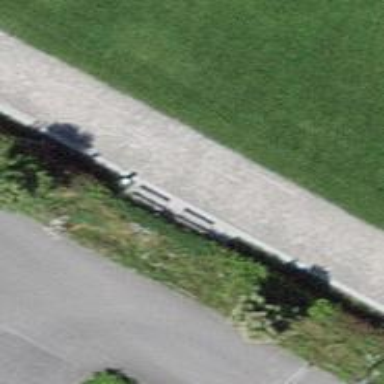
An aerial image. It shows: Bench.